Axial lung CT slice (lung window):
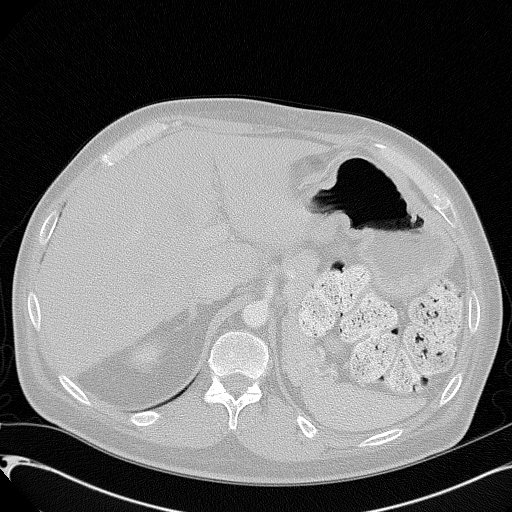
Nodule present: no